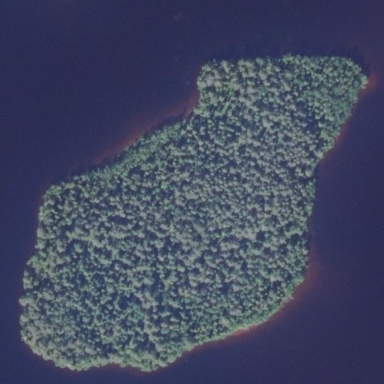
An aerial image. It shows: Islet.